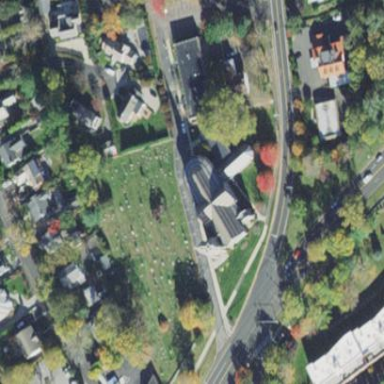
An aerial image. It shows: Graveyard or cemetery area.